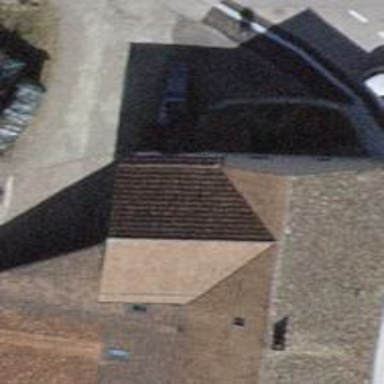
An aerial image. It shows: Building with tiled roof.